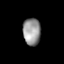
Tissue: lung
Cell type: Others
Senescence score: 0.2292
Nuclear area (px): 475
Mean DAPI intensity: 148.491